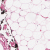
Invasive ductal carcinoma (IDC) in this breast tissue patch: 0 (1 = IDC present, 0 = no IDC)